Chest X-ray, PA view. Patient: 56 years old, sex M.
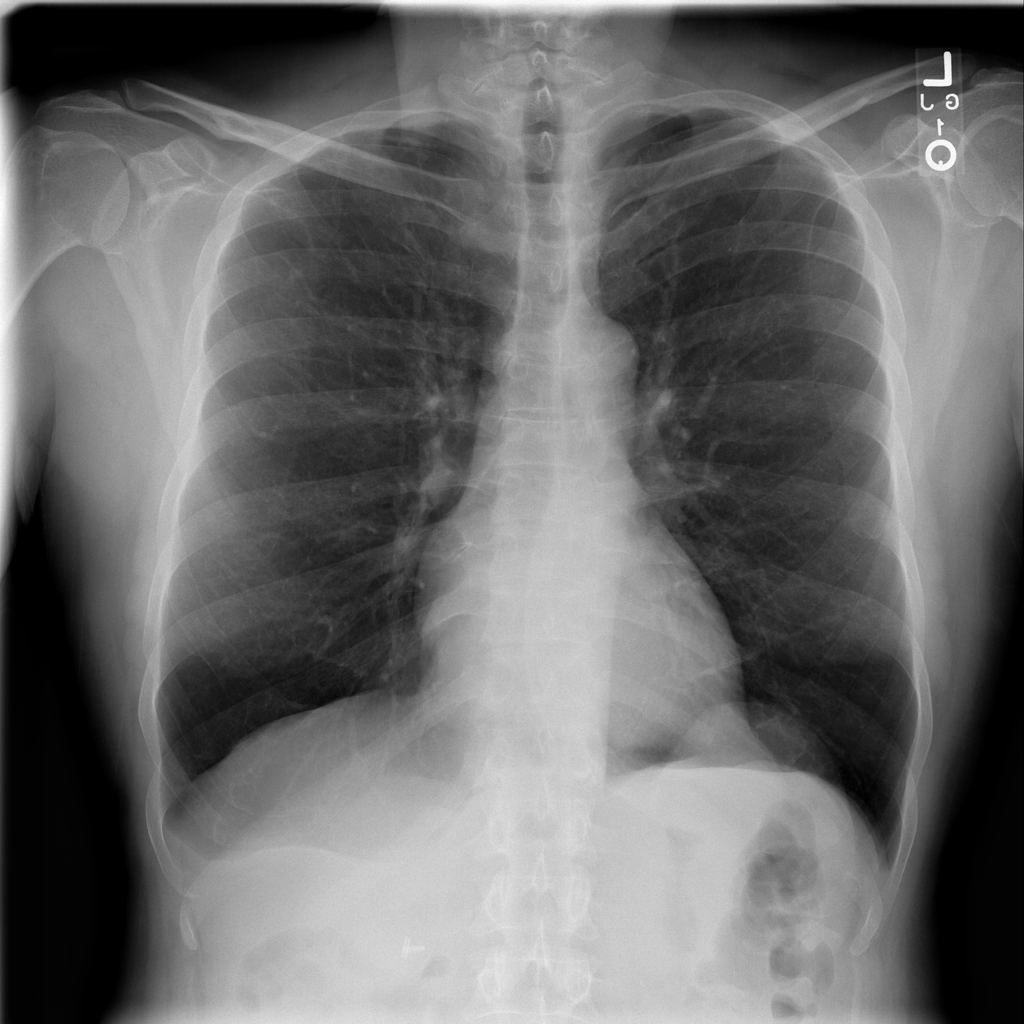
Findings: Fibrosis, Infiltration